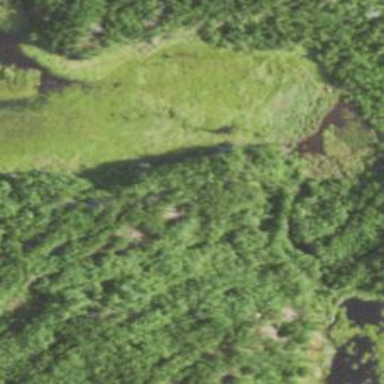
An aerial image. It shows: Bog wetland.